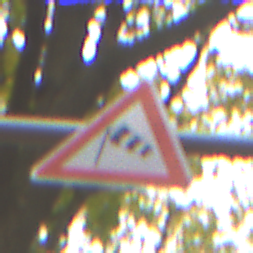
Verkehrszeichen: SeitenwindVonLinks
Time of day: Midday
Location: Outdoor (Nature)
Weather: Overcast
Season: NotSpecified
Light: Natural